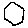
Label: hexagon